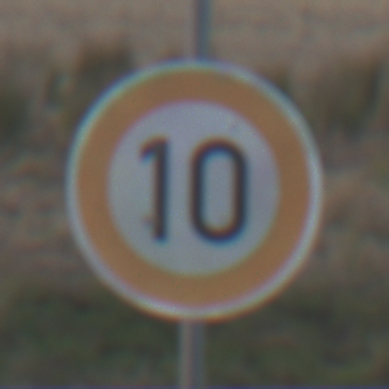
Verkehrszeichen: Geschwindigkeit10
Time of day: SunriseSunset
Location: Outdoor (Nature)
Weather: Clear
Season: Winter
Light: Natural